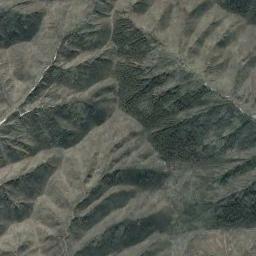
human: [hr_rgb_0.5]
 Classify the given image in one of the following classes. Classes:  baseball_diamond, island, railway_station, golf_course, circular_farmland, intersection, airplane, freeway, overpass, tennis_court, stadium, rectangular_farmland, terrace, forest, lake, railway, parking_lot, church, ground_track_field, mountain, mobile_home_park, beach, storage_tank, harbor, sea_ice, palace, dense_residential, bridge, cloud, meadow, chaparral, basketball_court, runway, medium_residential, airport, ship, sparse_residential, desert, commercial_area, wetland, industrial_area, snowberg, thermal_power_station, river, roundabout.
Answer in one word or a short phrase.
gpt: mountain